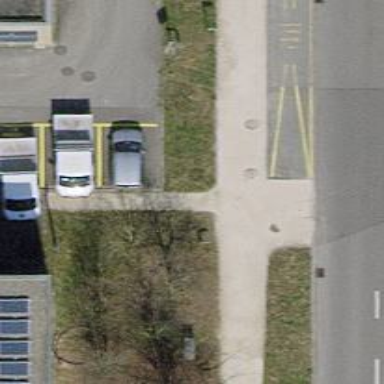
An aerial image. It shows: Sidewalk with fine gravel surface.